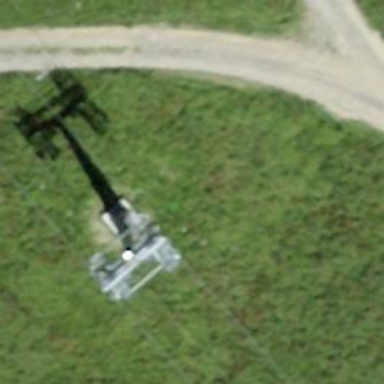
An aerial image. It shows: Pylon for aerialway.